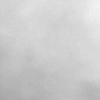
Atmospheric dust classification: dusty